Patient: sex M, age 61
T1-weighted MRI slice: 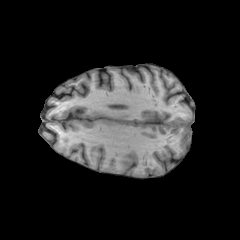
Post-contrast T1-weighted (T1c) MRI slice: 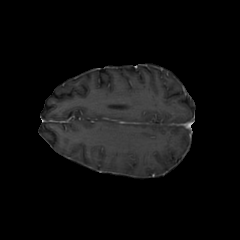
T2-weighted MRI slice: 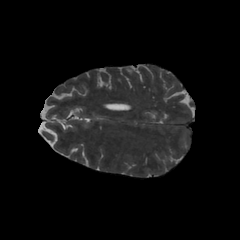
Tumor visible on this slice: no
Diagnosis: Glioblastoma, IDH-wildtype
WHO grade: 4